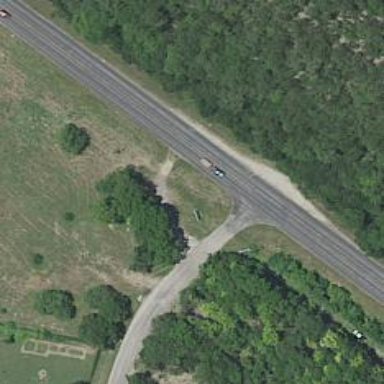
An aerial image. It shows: Secondary road.